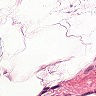
Metastatic tissue present: no